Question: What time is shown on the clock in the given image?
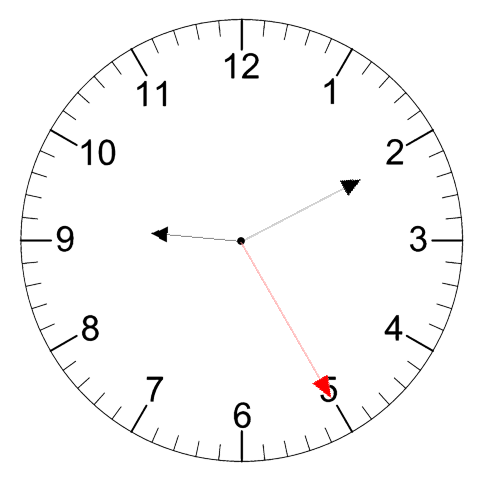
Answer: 09:10:25